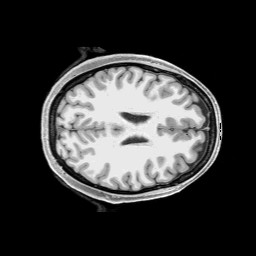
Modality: T1w
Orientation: axial